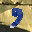
Label: 9